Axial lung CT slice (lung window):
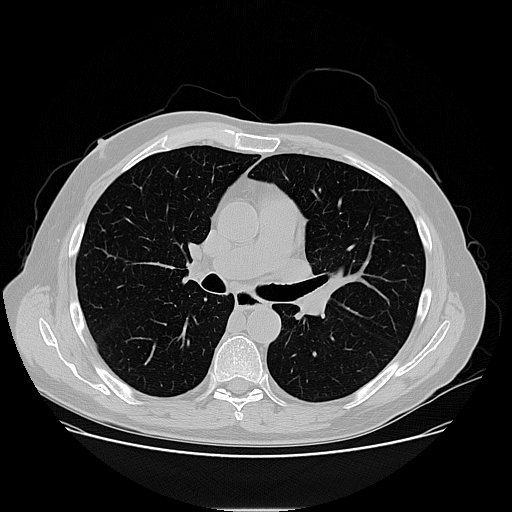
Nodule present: no